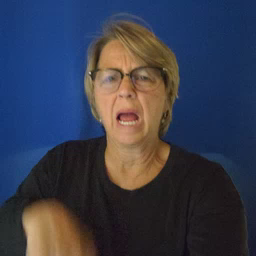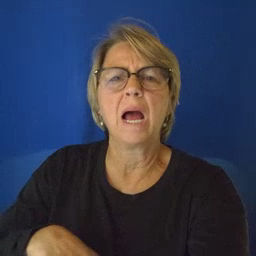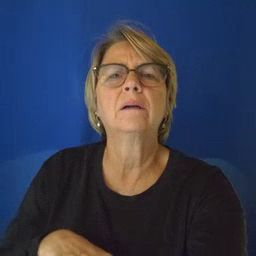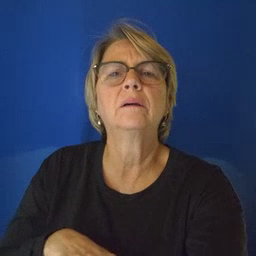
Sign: bad